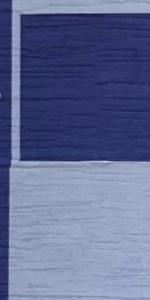
Label: Empty